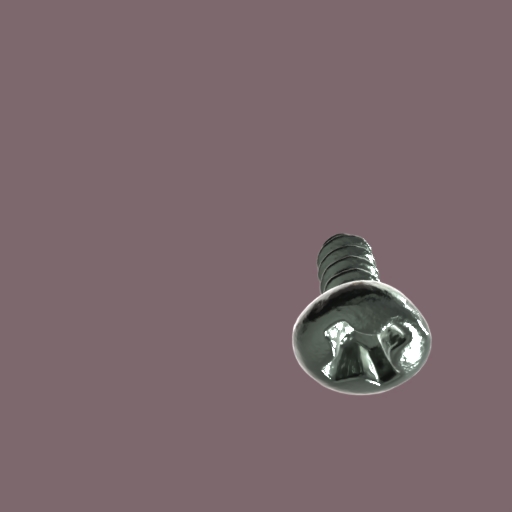
Label: screw